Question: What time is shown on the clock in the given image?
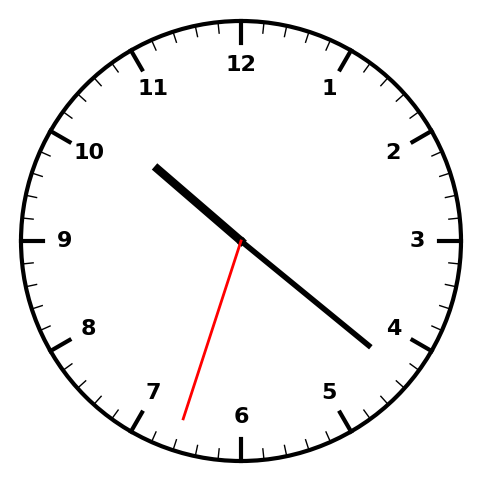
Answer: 10:21:33